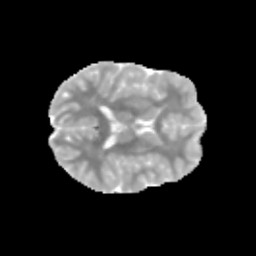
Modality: MD
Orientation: axial
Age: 11
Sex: male
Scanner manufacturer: siemens
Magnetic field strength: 3 T
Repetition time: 3.8 s
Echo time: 0.07 s